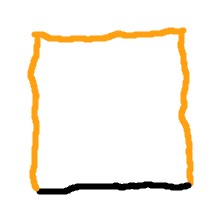
Shape: square